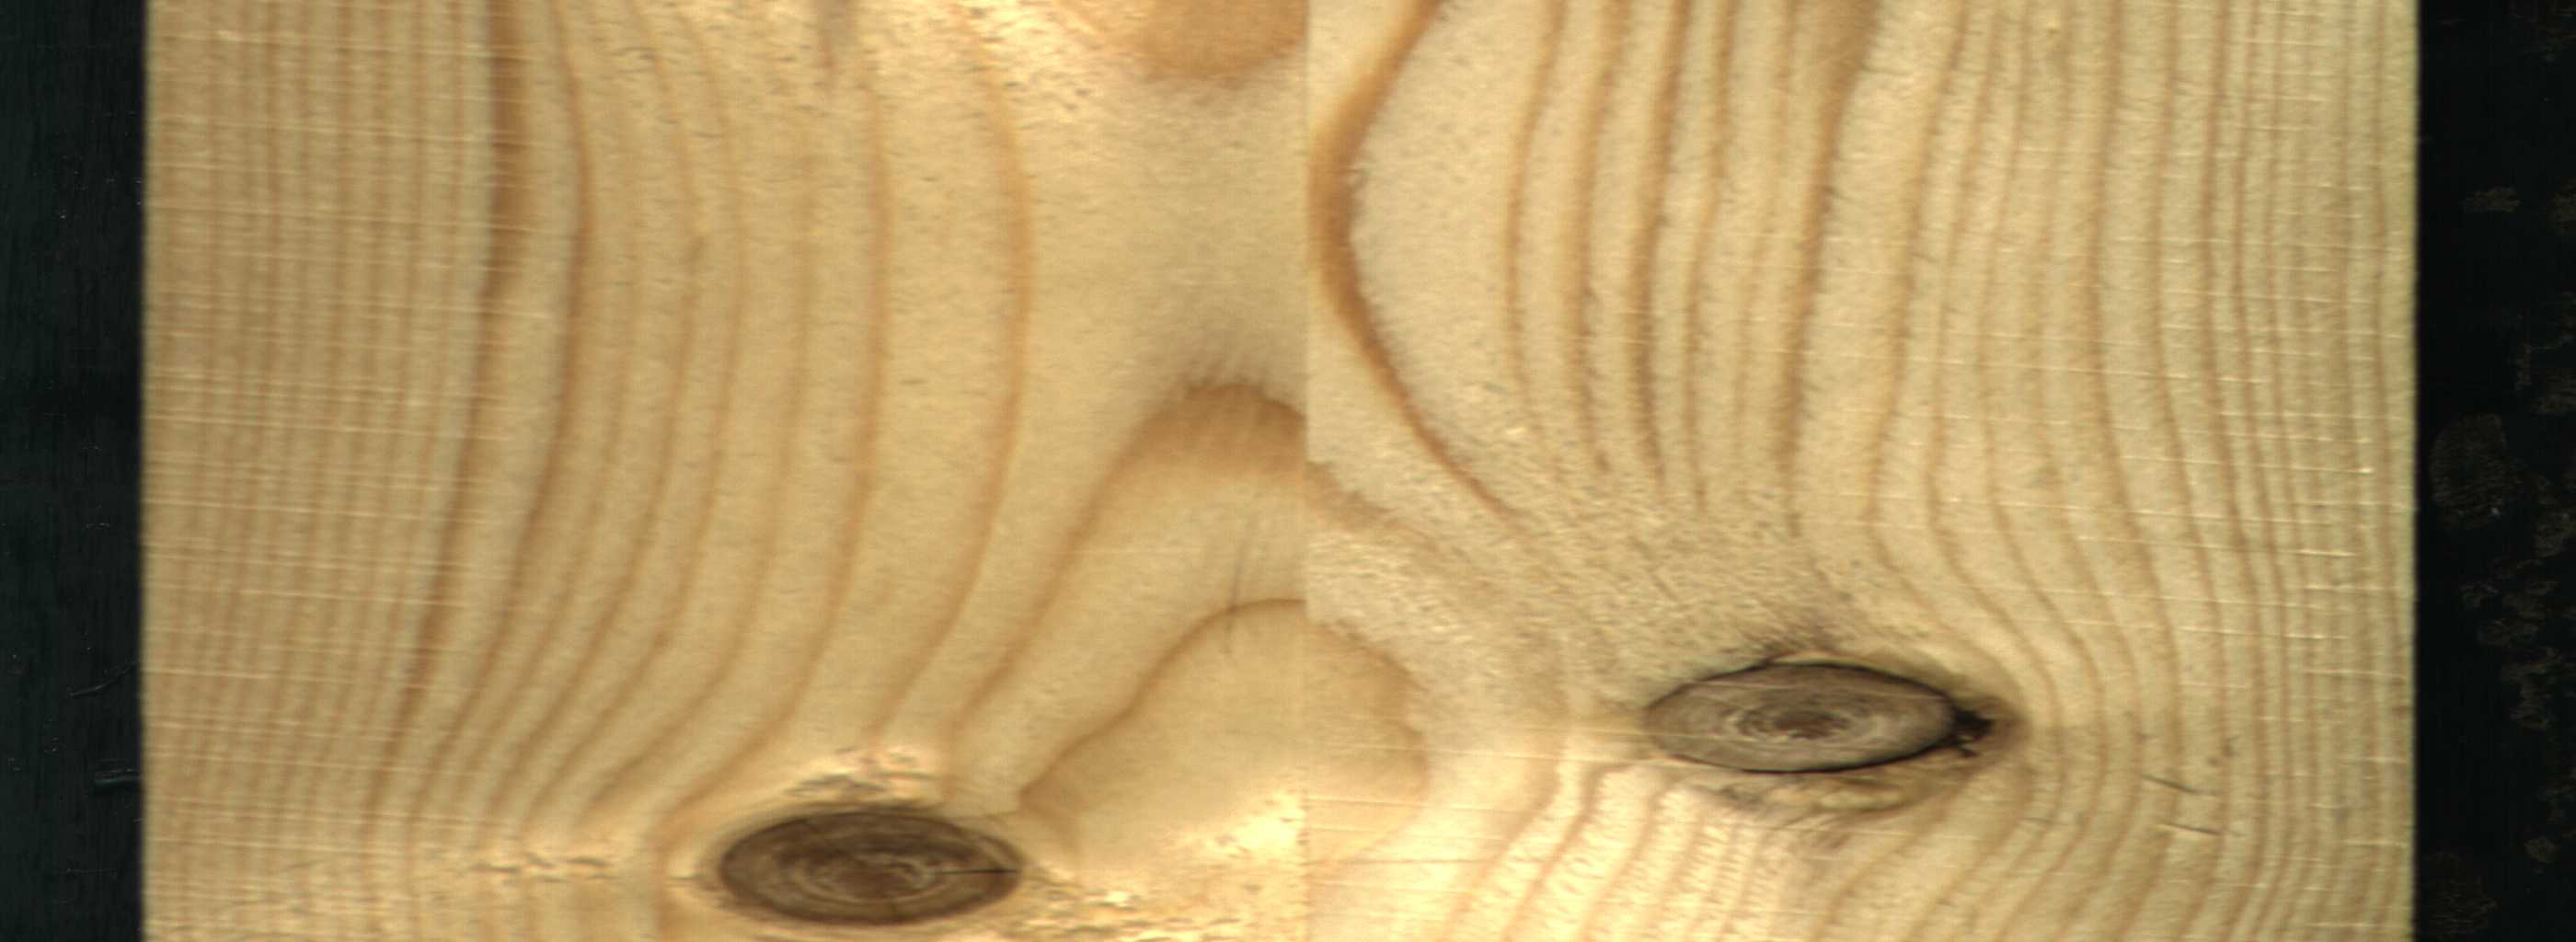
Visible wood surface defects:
Dead_Knot
Live_Knot